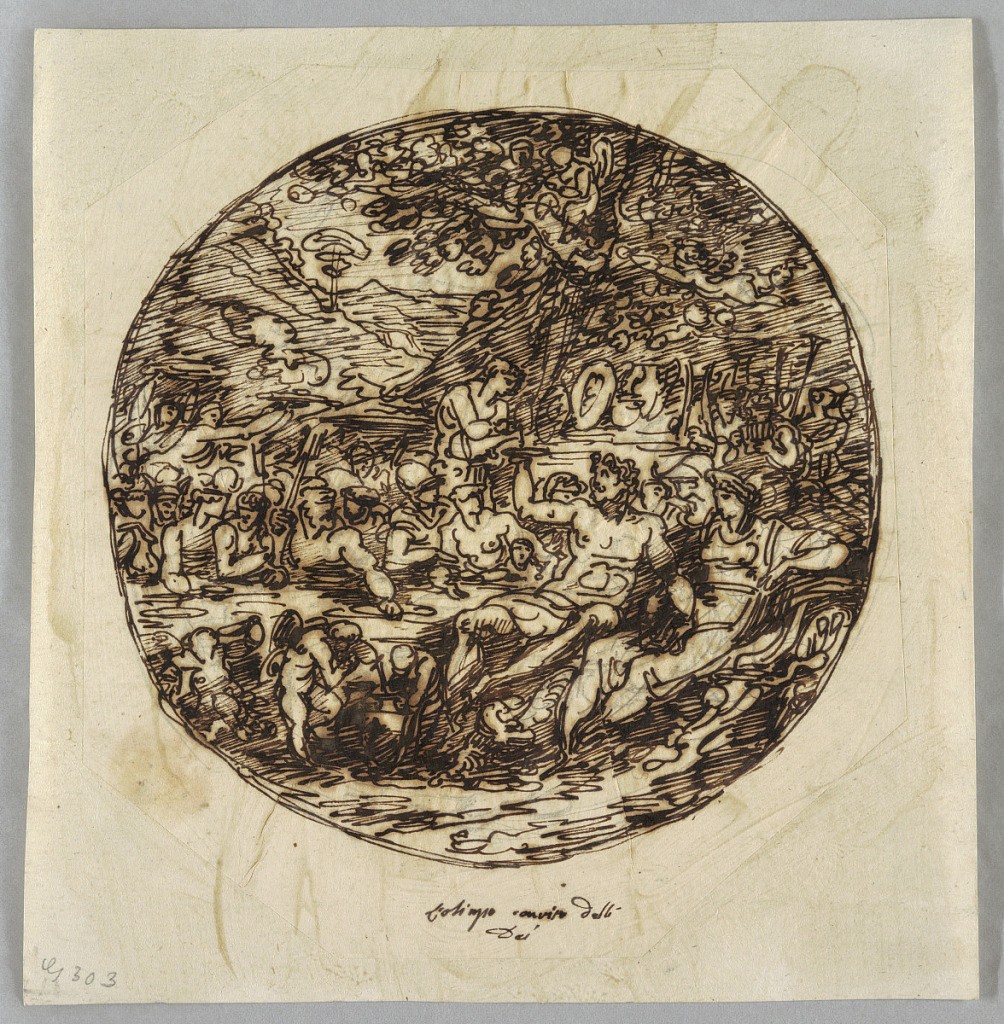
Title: Banquet of the Gods
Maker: Felice Giani, Italian, 1758–1823
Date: ca. 1810
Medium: Pen and brown ink over traces of graphite on cream laid paper
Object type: Drawing
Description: Circular design contain octagon. Hebe pours wine in bowl raised by Jupiter who together with Juno, is shown in right foreground.